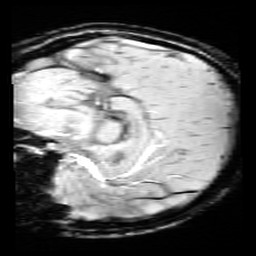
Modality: SWI
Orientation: sagittal
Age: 9
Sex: female
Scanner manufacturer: siemens
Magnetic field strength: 3 T
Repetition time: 0.027 s
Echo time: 0.02 s